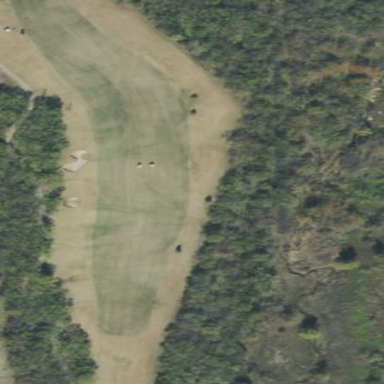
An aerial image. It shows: Golf rough area.